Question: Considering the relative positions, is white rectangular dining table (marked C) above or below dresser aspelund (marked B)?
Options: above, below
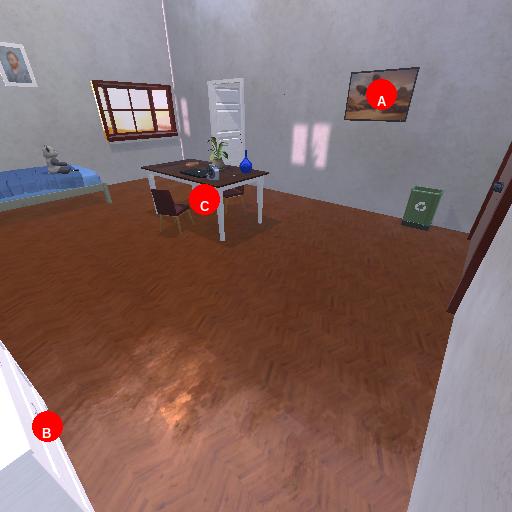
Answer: above